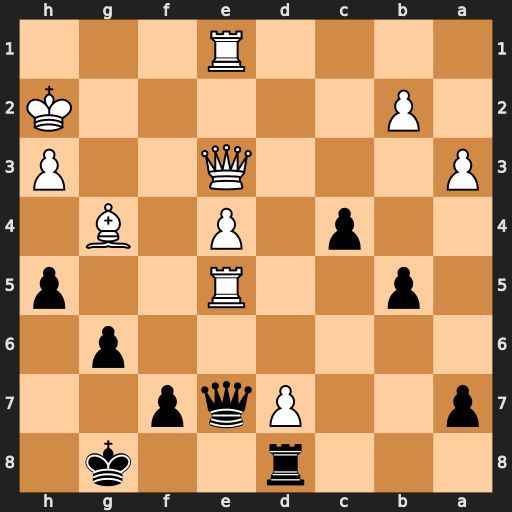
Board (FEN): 3r2k1/p2Pqp2/6p1/1p2R2p/2p1P1B1/P3Q2P/1P5K/4R3
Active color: b
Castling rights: -
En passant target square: -
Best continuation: Qxe5+ Qg3 Qxg3+ Kxg3 hxg4